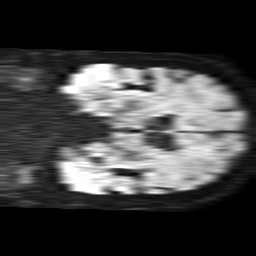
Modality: TRACE
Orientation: coronal
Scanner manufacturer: philips
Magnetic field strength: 1.5 T
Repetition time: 4.6 s
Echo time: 0.08631 s